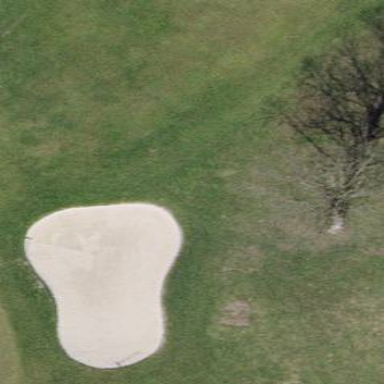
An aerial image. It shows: Sandy area is golf bunker.